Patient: sex M, age 65
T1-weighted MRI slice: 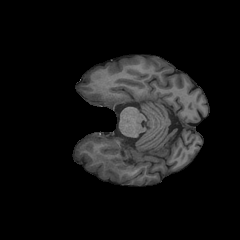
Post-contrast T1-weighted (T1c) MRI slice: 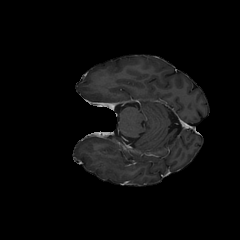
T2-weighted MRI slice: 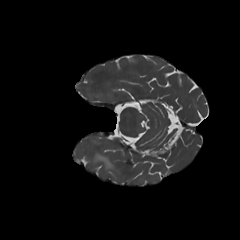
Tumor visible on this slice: yes
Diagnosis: Astrocytoma, IDH-mutant
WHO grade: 2